Question: In the process of designing a Wordpress site, usually don't have a problem, but this one is bugging me!
See screenshot below, the 'A' element of the 'LI' element has multiple fonts, seen only in Chrome.
IE, Safari and Firefox render fine.

Temp site is; <URL>
Any idea's?
Cheers,
Ollie
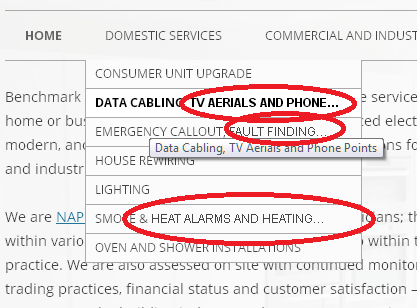
Answer: i use chrome 19 on debian 6, this is my screenshot (looks fine to me, but i need glasses)

maybe explain the ellipses